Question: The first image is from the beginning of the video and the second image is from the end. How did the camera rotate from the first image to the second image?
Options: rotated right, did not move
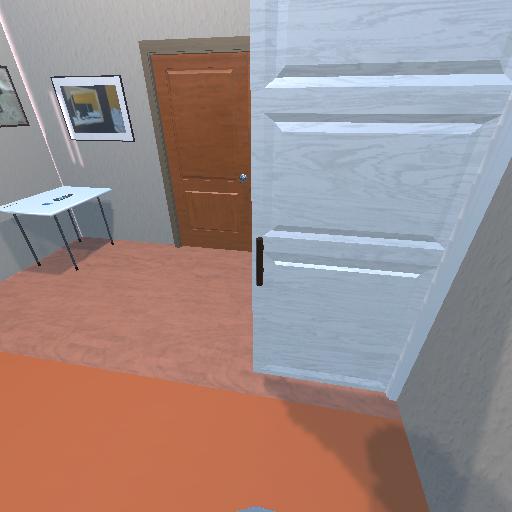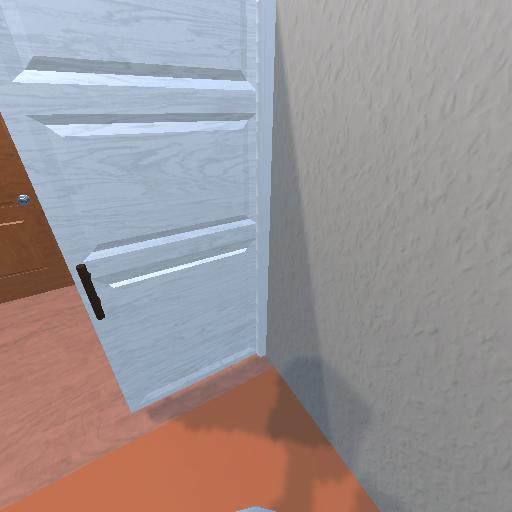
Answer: rotated right